Question:
We have using stacked amChart(serial) for showing graph. We have added a filter functionality for graphs.The user can filter data according to week,month and quarter. We have using bootstrap. The amChart is placed in div having class "col-md-6". When user select week filter the amchart having 52 lables.At that time the bars are very thin. It is very difficult to analyze the data.So we want to increase the label frequency. We have set label frequency into 5 but it is not changing
'''
AmCharts.makeChart("stackedChart", {
"type": "serial",
"theme": "light",
"legend": {
"position": "right",
"useGraphSettings": true,
},
"dataProvider": data,
"valueAxes": [{
"stackType": "regular",
"axisAlpha": 0.3,
"gridAlpha": 0,
"position": "left",
"gridCount": 5
}],
"plotAreaFillAlphas": 0.1,
"graphs": graph,
"categoryField": "Period",
"categoryAxis": {
"gridPosition": "start",
"labelFrequency": 5,
},
"export": {
"enabled": true
}
});
'''
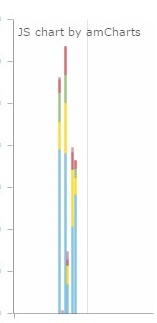
Answer: 'labelFrequency' is probably not the best way to go about it. It basically means display a label every X'th grid line.
What you are looking for is pre-zooming the chart. For that you can use <URL>. I.e.:
'''
AmCharts.makeChart("stackedChart", {
...
"maxSelectedSeries": 5,
...
});
'''
Also, if you are going to have pre-zoomed chart, you will also need the means to scroll it. For that you need to add a scrolbar:
'''
AmCharts.makeChart("stackedChart", {
...
"maxSelectedSeries": 5,
"chartScrollbar": {},
...
});
'''
Here's the whole chart with the above applied:
'''
AmCharts.makeChart( "stackedChart", {
"type": "serial",
"theme": "light",
"maxSelectedSeries": 5,
"chartScrollbar": {},
"legend": {
"position": "right",
"useGraphSettings": true,
},
"dataProvider": data,
"valueAxes": [ {
"stackType": "regular",
"axisAlpha": 0.3,
"gridAlpha": 0,
"position": "left",
"gridCount": 5
} ],
"plotAreaFillAlphas": 0.1,
"graphs": graph,
"categoryField": "Period",
"categoryAxis": {
"gridPosition": "start"
},
"export": {
"enabled": true
}
} );
'''